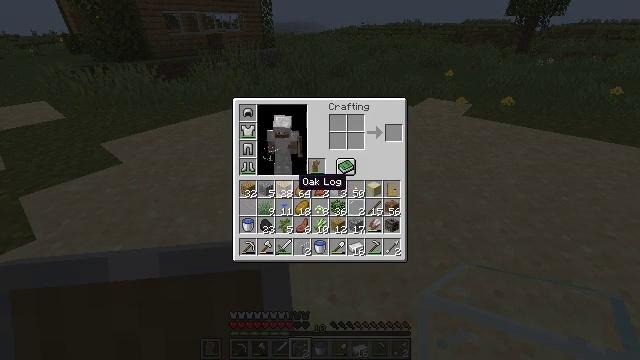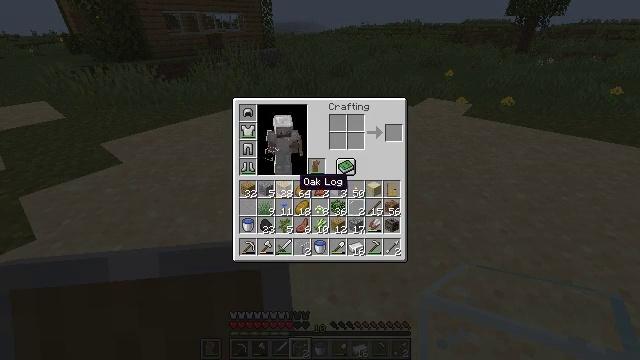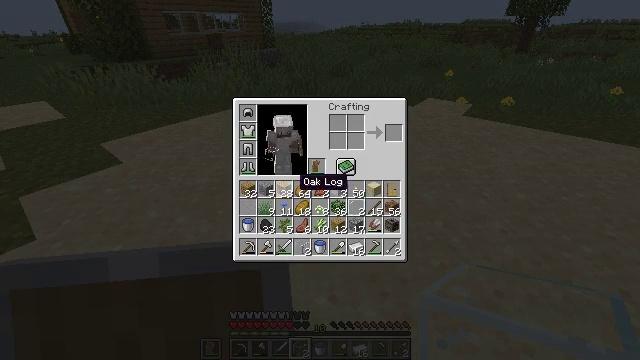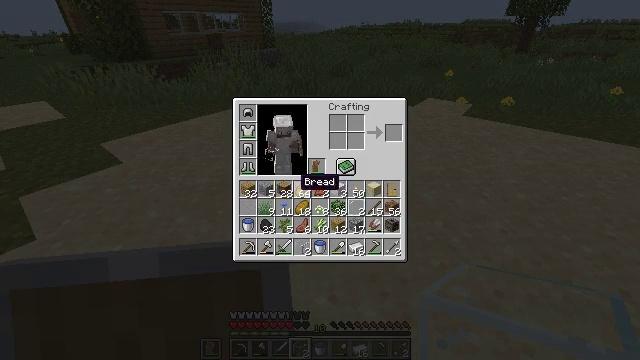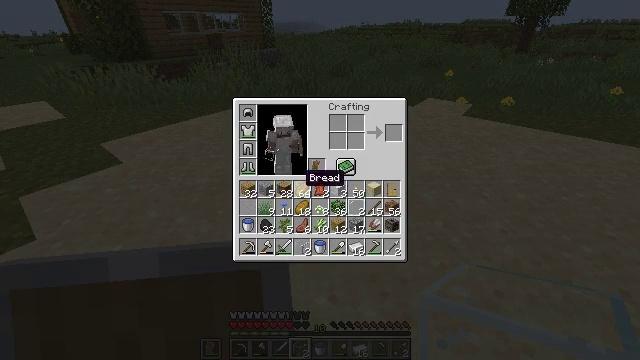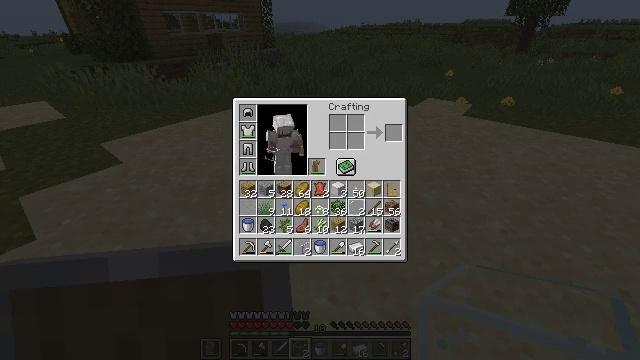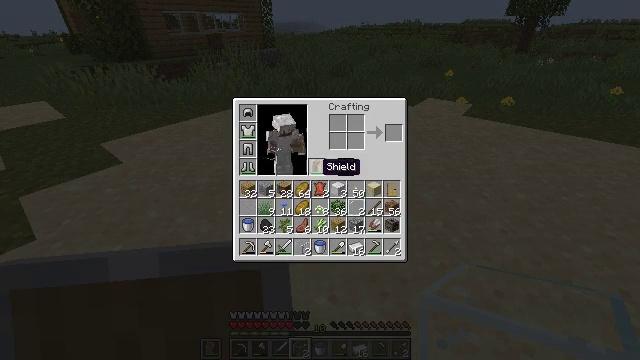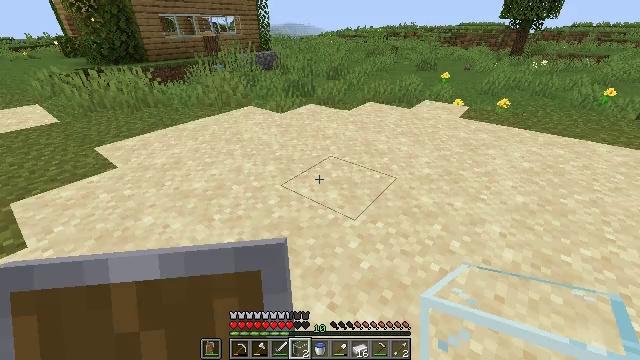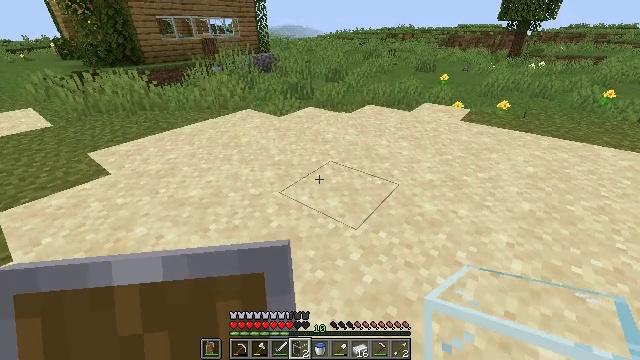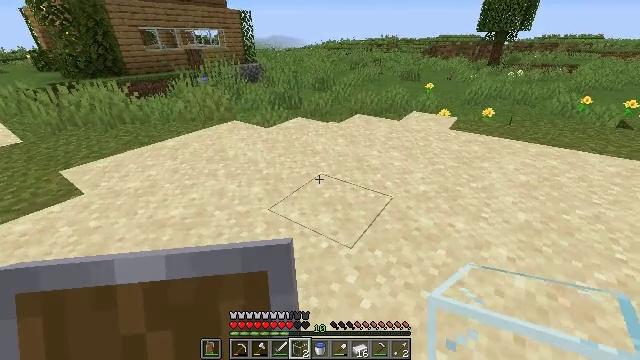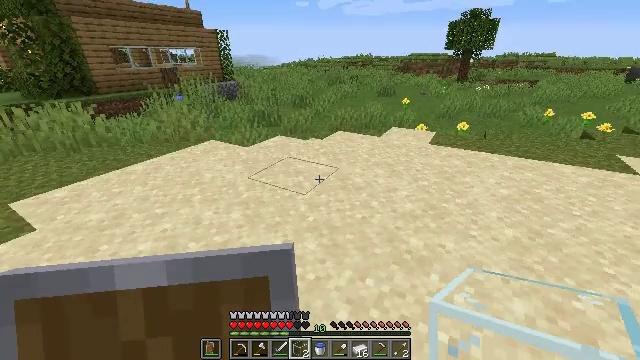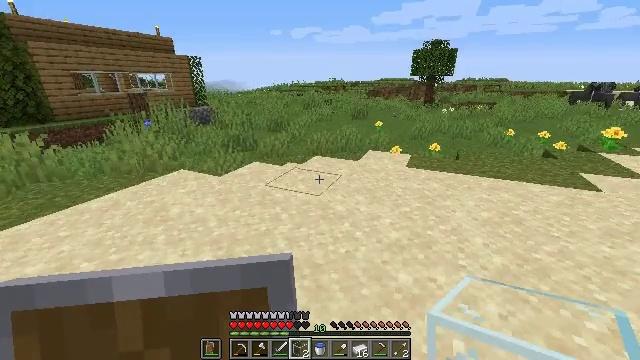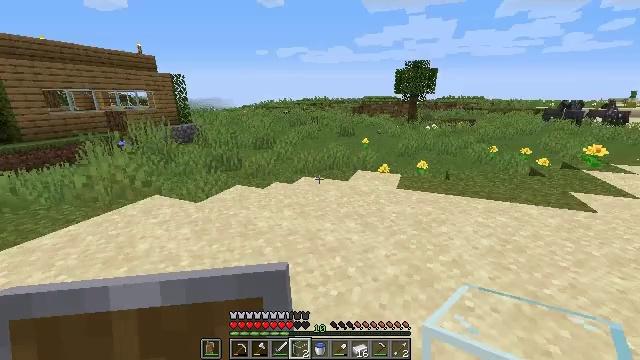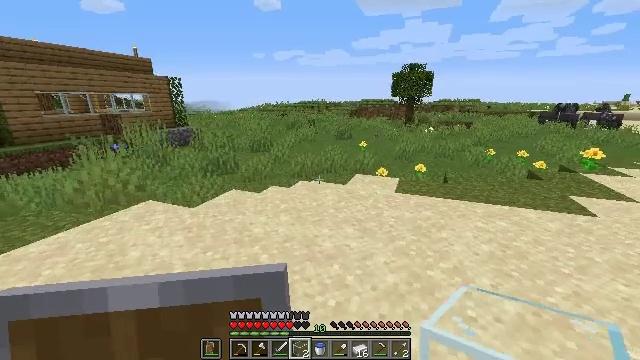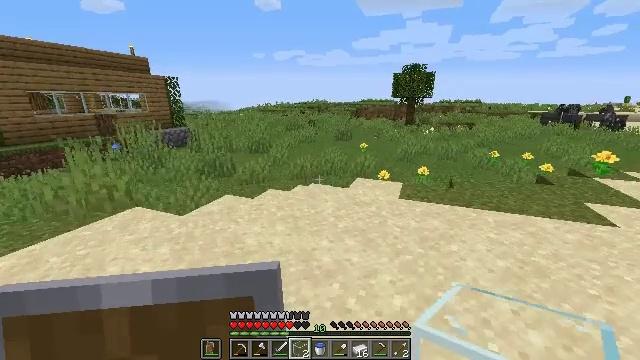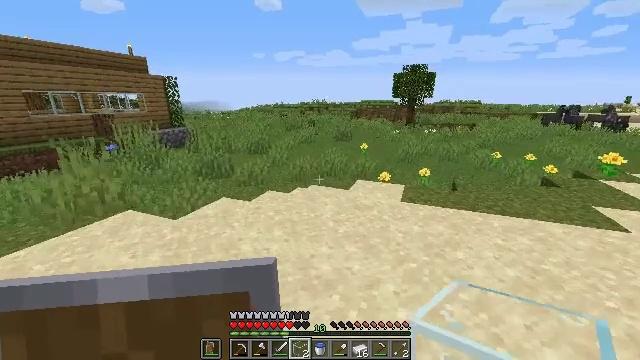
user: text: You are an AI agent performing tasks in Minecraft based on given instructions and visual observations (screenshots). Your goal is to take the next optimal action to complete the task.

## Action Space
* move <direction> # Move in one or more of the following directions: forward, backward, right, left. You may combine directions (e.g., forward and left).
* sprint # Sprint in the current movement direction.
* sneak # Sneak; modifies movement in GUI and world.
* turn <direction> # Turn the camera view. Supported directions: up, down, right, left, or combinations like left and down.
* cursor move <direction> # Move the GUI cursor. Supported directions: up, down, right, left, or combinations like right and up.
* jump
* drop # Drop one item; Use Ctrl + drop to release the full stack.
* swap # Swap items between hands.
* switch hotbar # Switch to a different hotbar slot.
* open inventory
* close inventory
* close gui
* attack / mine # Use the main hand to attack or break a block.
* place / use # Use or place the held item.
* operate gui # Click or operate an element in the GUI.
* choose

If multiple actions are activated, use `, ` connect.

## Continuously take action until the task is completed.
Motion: motion action
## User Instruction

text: Drop a grass block.
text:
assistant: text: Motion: move forward
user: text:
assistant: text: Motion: move forward
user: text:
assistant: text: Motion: move forward
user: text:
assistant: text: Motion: move forward
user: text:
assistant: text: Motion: move forward, cursor move right and up
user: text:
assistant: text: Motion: move forward
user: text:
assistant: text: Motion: move forward, close inventory
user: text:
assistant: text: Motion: move forward, close inventory
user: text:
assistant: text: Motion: move forward, turn right and up, close inventory
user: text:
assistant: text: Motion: move forward, turn right and up, close inventory
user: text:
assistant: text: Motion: move forward, turn right and up
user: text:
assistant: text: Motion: move forward, turn right and up
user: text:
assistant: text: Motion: move forward
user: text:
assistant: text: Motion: move forward
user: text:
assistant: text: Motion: move forward
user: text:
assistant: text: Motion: move forward
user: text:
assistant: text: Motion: move forward
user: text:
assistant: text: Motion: move forward, turn up
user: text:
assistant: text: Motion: move forward, turn right and up
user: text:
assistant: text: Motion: move forward, turn right and up
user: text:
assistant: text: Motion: move forward, turn up
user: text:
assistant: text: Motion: move forward
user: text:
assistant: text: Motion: move forward
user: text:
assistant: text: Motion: move forward
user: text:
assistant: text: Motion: move forward
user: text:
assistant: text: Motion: move forward
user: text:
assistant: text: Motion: move forward
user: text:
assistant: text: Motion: move forward
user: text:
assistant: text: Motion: move forward, open inventory
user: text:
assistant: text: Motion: move forward, open inventory